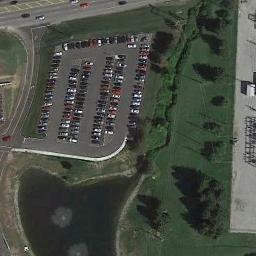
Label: parking_lot